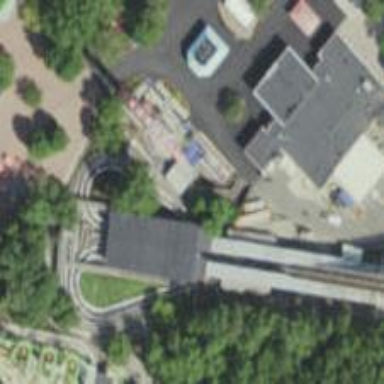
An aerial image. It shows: Thrilling roller coaster attraction.